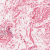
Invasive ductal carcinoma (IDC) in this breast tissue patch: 0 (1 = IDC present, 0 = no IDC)